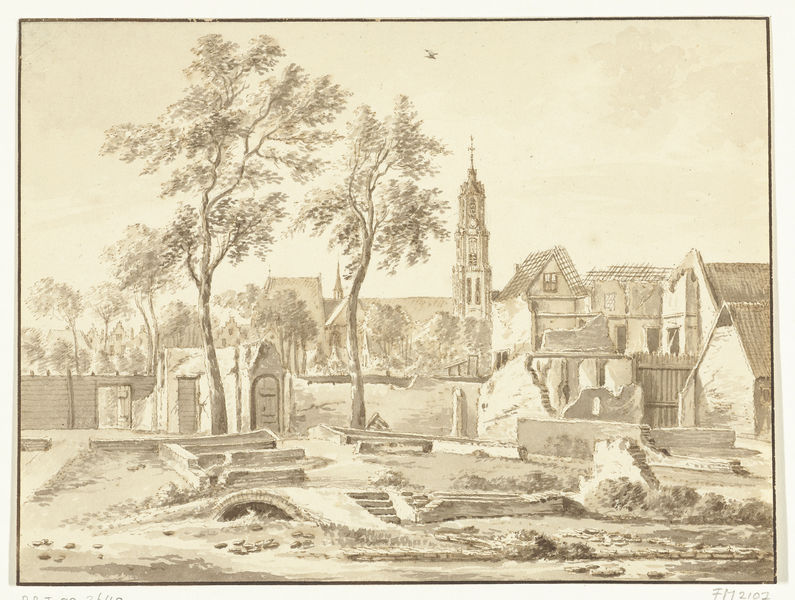
Titel: Ruine te Delft na de buskruitramp
Standort: Amsterdam
Institution: Rijksmuseum
Schlagwörter: village, maison, gravure, arbre, paysage, dessin, toit, église, mur, rivière, ruine, construction, lavoir, clochet, abandonnée